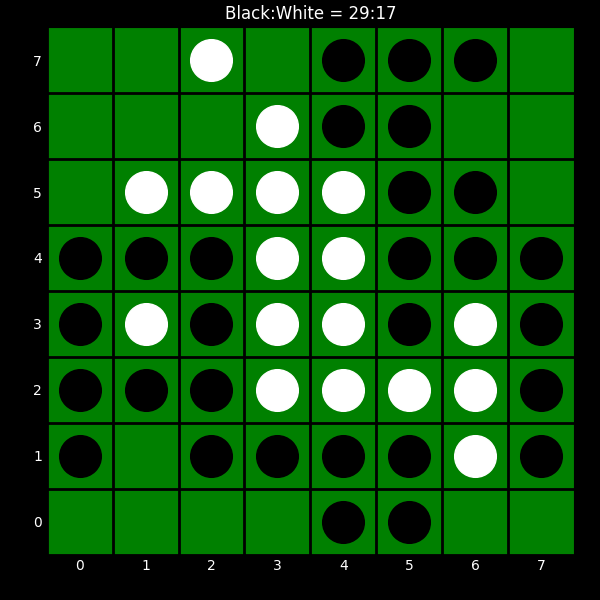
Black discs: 29
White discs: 17